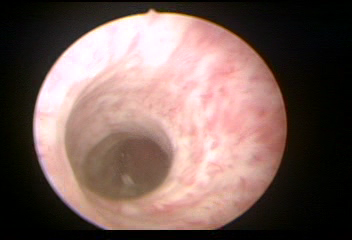
Modality: WLC
Class: Normal mucosa
Bladder cancer association: No